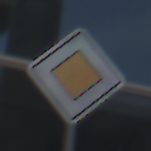
Verkehrszeichen: Vorfahrtsstrasse
Umgebung: Outdoor, Urban
Tageszeit: MorningAfternoon
Wetter: PartlyCloudy
Licht: Natural
Jahreszeit: NotSpecified
Kontrast: HighContrast